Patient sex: M
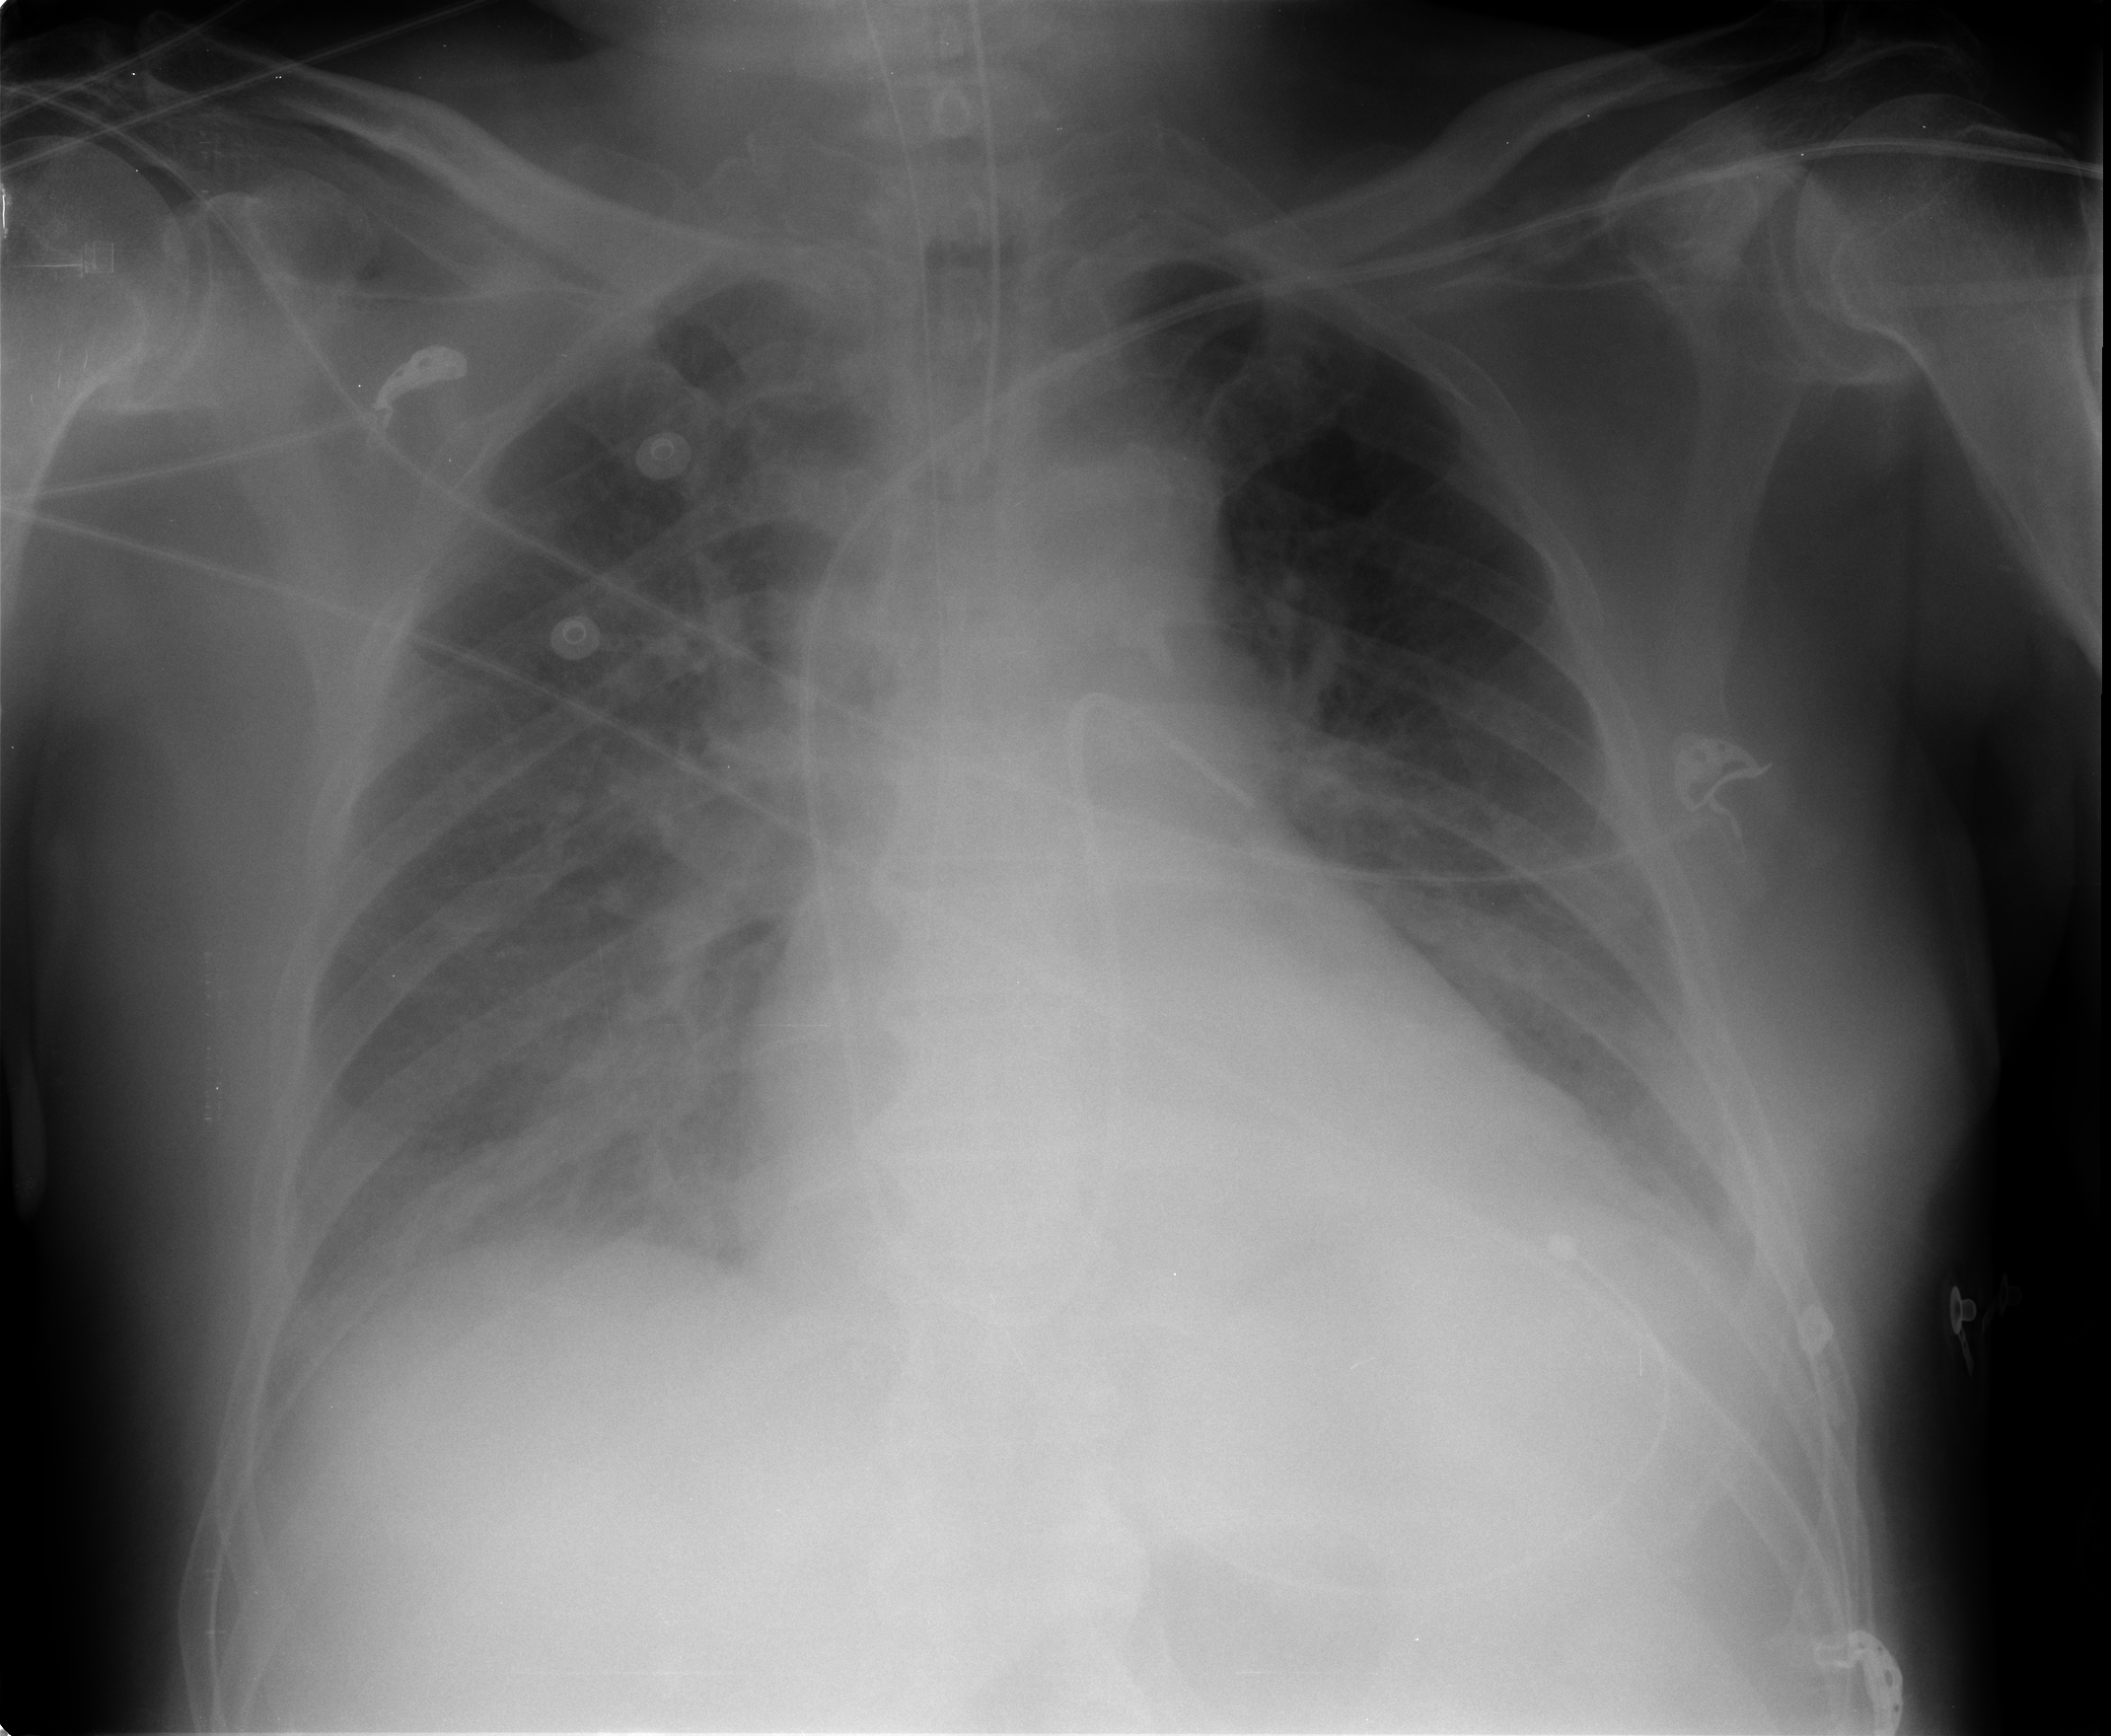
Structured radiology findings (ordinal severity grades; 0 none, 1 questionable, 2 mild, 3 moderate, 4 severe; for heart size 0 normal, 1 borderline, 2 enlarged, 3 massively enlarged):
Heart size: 2
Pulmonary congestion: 1
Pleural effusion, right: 2
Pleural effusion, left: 1
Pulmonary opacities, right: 2
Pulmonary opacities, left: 0
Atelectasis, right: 2
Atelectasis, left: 2